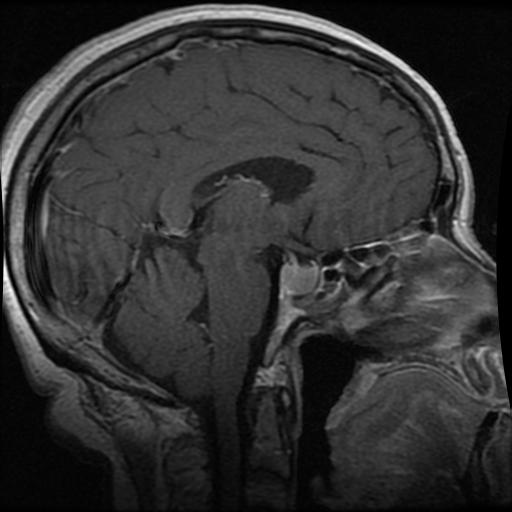
Label: pituitary